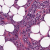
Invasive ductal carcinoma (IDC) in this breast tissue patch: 0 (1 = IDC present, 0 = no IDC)